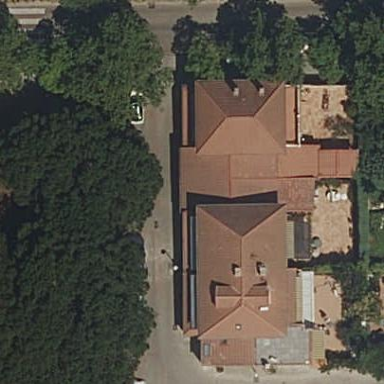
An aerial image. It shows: Terrace building.